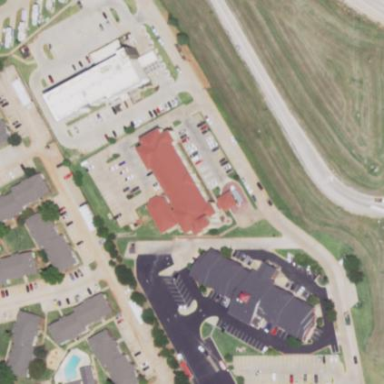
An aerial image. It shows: Hotel building.